Field crop: tomato
Growth stage: 1
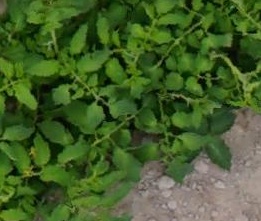
Species: tomato